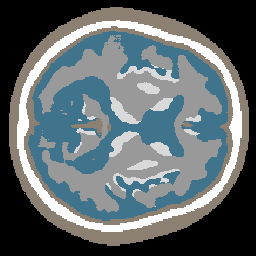
Label: no_lesion